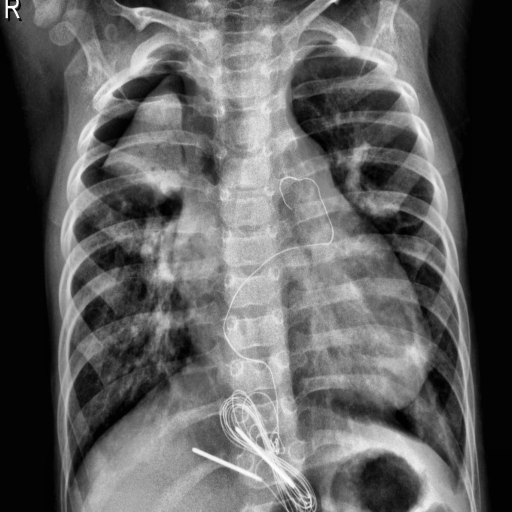
Finding: PNEUMONIA